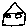
Label: house